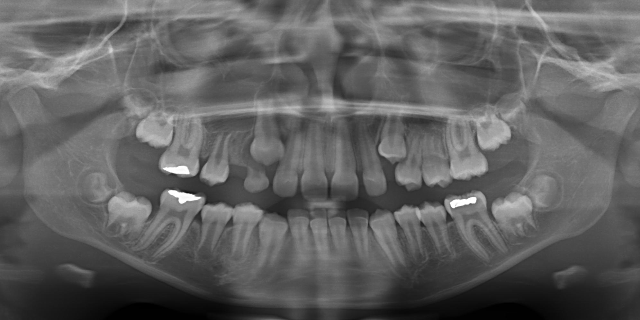
adult